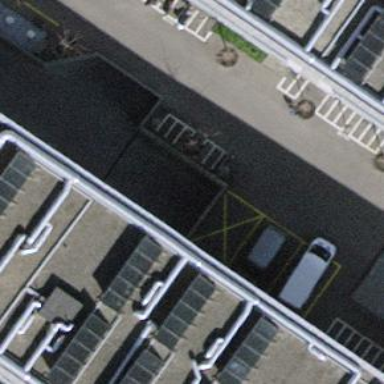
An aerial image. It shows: Parking area.